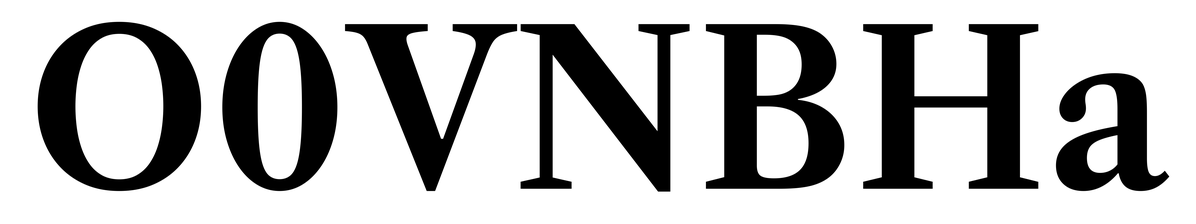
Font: LibreCaslonText_SemiBold